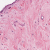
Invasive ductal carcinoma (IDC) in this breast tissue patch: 0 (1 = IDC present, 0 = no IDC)